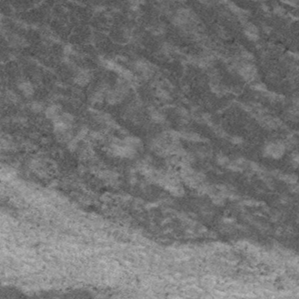
Label: frost